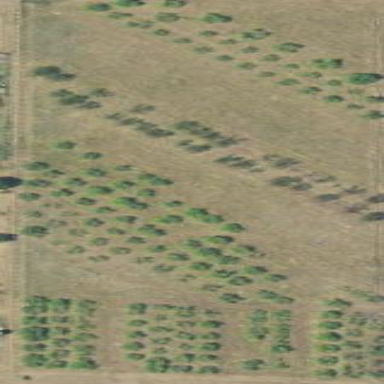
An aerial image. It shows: Orchard.